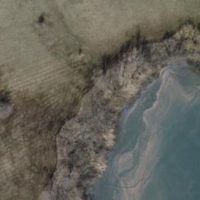
EUNIS habitat code: 16
Species observed at this site:
Pholidoptera griseoaptera
Ruspolia nitidula